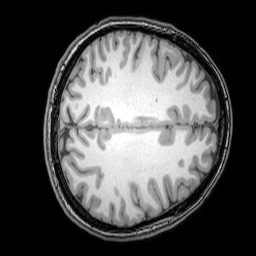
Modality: T1w
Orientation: axial
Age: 26
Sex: female
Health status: healthy
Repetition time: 0.081 s
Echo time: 0.037 s